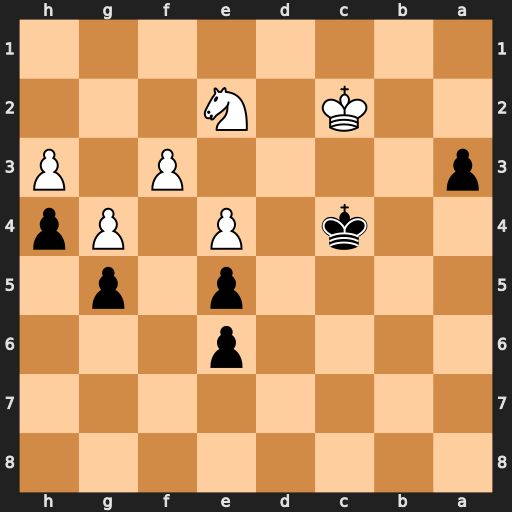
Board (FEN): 8/8/4p3/4p1p1/2k1P1Pp/p4P1P/2K1N3/8
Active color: b
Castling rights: -
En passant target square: -
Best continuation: a2 Kb2 Kd3 Nc1+ Ke3 Kxa2 Kxf3